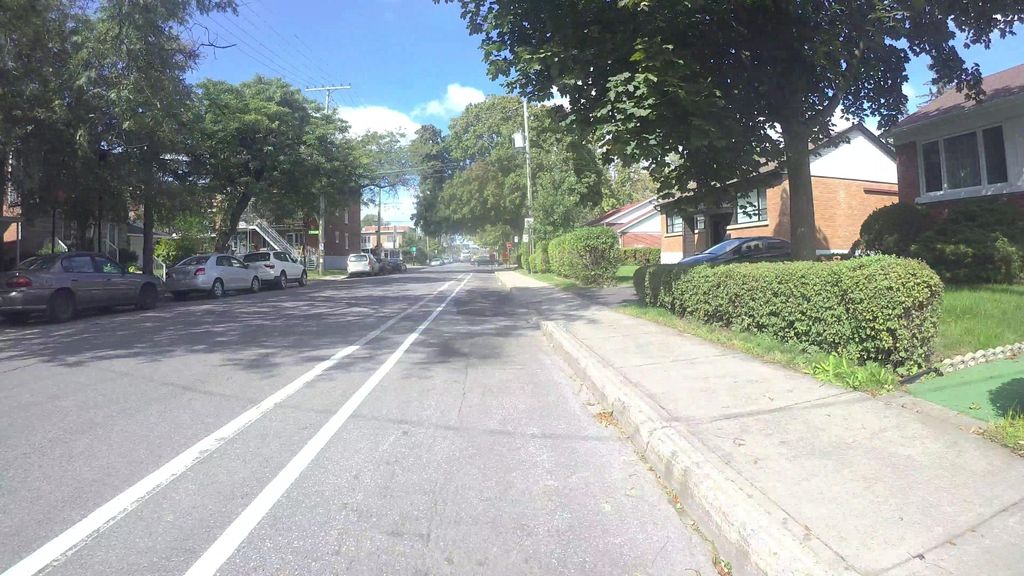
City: montreal